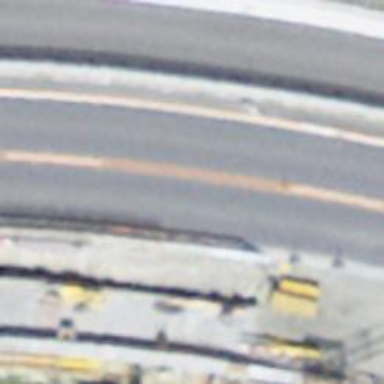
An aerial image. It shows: Asphalt motorway of trunk classification.